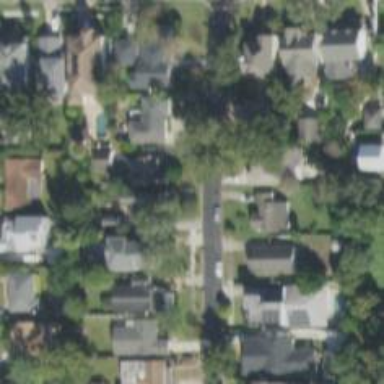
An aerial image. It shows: Residential road with asphalt surface and sidewalk on the left side.